Aerial crown-view tile of a tropical tree (Barro Colorado Island, Panama), acquired 20250616:
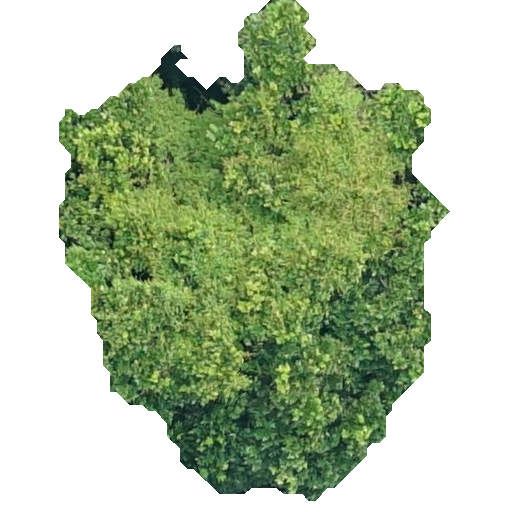
Species: Anacardium excelsum
GBIF accepted scientific name: Anacardium excelsum
Crown area: 190.649 m²